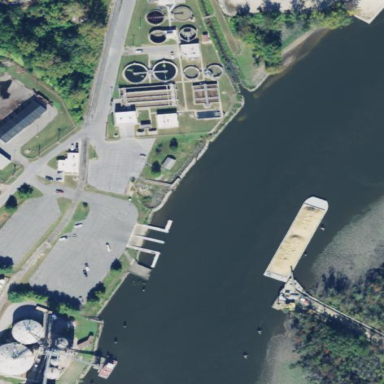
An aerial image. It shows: View of wastewater plant.